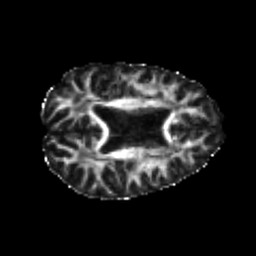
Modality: FA
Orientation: axial
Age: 23
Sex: male
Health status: healthy
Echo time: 0.074 s